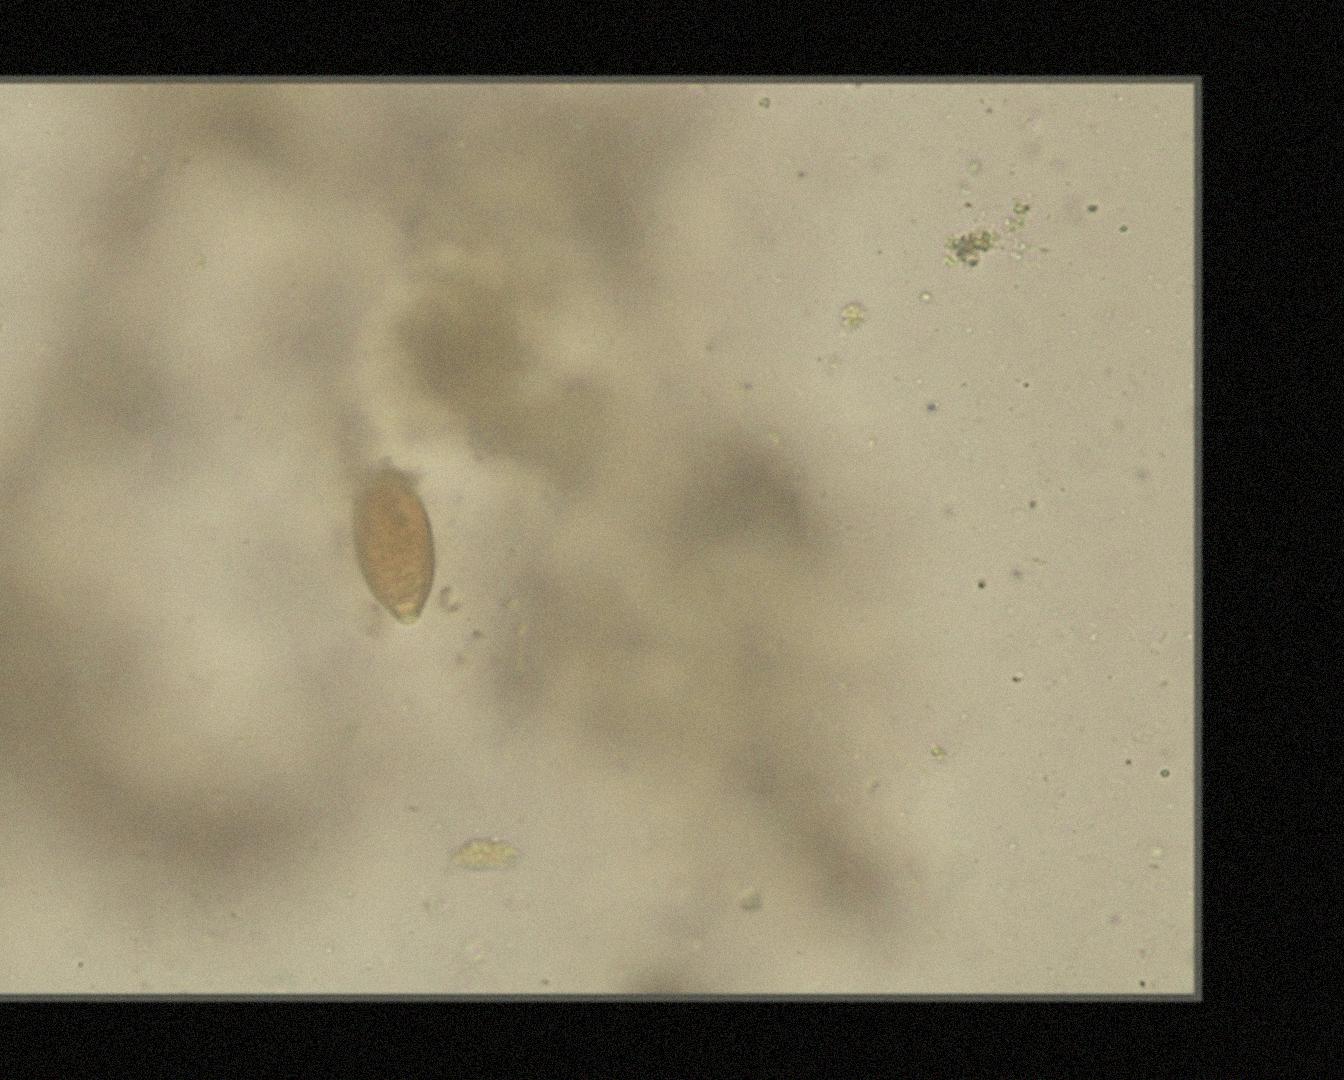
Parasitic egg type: Trichuris trichiura